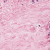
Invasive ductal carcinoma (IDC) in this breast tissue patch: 0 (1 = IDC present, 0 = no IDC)